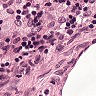
Metastatic tissue present: no